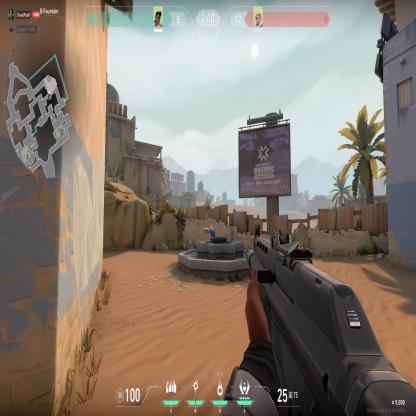
Label: enemy